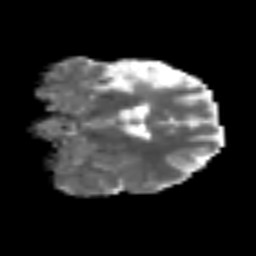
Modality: MD
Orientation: coronal
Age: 68
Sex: female
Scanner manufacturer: siemens
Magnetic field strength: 3 T
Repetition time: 6.1 s
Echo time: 0.101 s